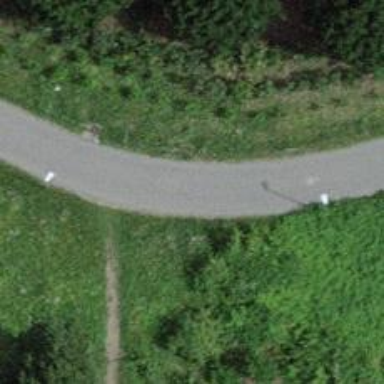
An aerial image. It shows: Asphalt service road.